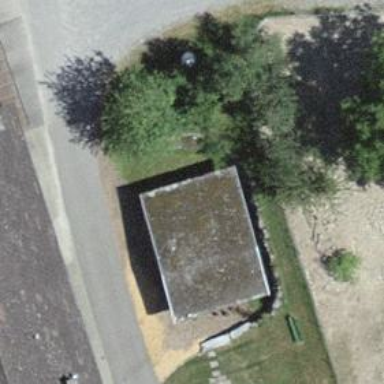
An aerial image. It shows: Shed building.